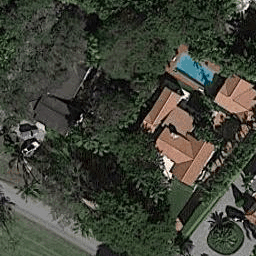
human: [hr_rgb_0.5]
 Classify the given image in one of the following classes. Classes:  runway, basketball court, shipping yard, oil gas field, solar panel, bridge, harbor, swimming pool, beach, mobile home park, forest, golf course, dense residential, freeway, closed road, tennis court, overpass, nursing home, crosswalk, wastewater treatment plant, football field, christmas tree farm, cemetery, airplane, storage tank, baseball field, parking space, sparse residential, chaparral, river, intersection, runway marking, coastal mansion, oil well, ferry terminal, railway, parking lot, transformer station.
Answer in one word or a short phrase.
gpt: sparse residential